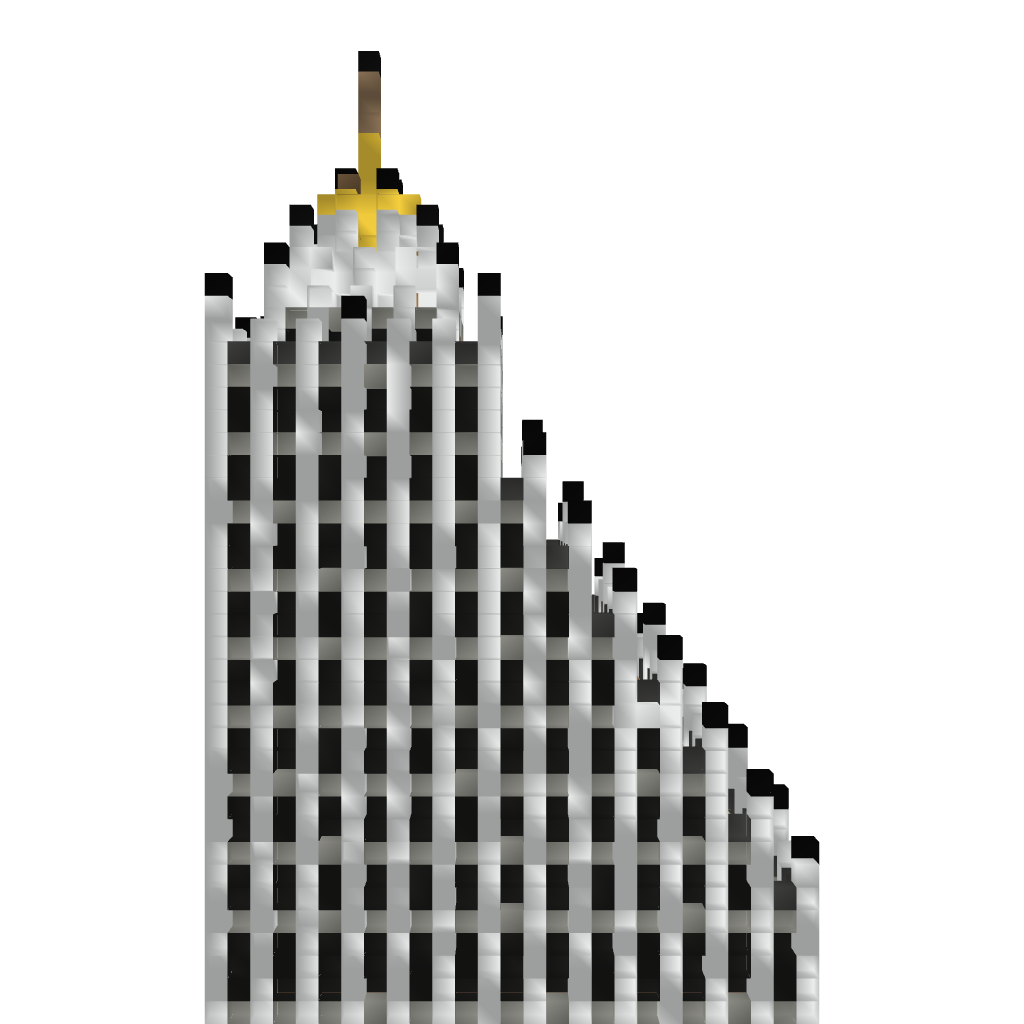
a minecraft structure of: The Majestic Hotel